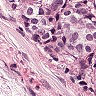
Metastatic tissue present: yes